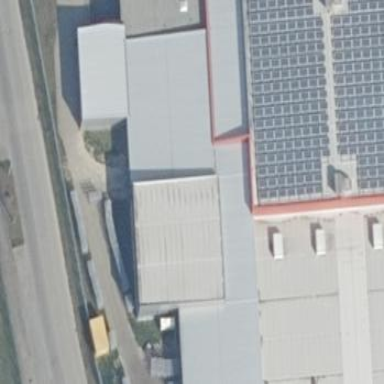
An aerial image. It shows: Commercial building.